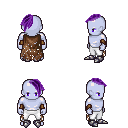
a pixel art fantasy rpg character, male body template, dark elf, purple skin, brown tattered cape, white pants, purple long mohawk hairstyle, leather bracers, metal boots, four views (front, back, left, right), 2x2 character sprite sheet, small pixel art, hard edges, no anti-aliasing